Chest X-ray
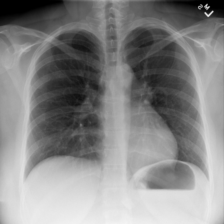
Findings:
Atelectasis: negative
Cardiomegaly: negative
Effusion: negative
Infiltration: negative
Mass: negative
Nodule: negative
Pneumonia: negative
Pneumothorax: negative
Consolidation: negative
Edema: negative
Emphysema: negative
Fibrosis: negative
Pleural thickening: negative
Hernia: negative